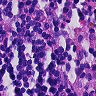
Metastatic tissue present: no